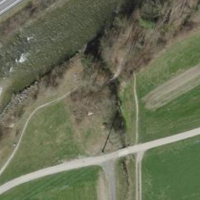
EUNIS habitat code: 52
Species observed at this site:
Veronica filiformis
Campanula glomerata
Datura stramonium